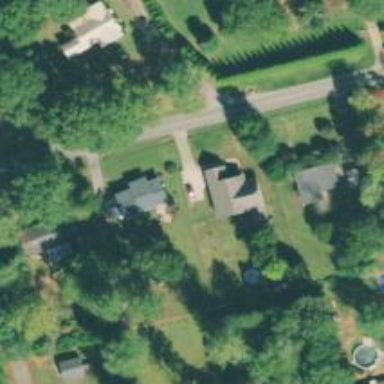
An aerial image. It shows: Driveway leading to service road.